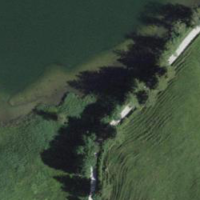
EUNIS habitat code: 24
Species observed at this site:
Tussilago farfara
Aesculus hippocastanum
Acer pseudoplatanus